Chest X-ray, AP view. Patient: 34 years old, sex M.
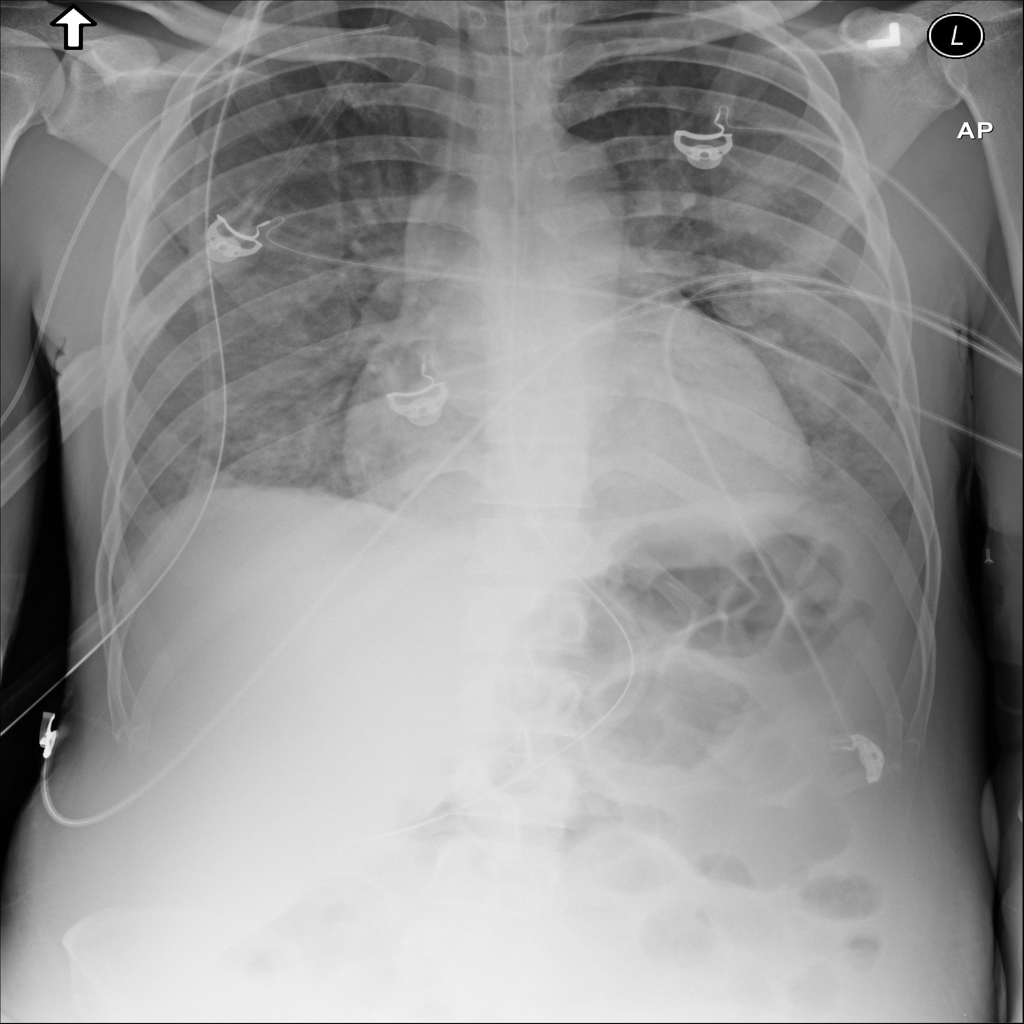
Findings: No Finding